Question:
I would like my table to look like the one in image with CSS. Is there a way to do it because I tried by my side as much as I could but did not work. I would appreciate your help.
Here is my HTML code
'''
<div id="login_fields">
<form id="login_form">
<table>
<tr>
<td>User</td>
<td><input type="text" name="user" id="user" /></td>
</tr>
<tr>
<td>Password</td>
<td><input type="password" name="password" id="password" /></td>
</tr>
</table>
</form>
</div>
'''
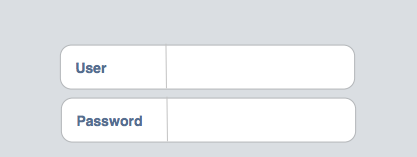
Answer: May I suggest amending your HTML (the 'table' is entirely unnecessary), to the following:
'''
<form action="#" method="post">
<!-- using a label means that clicking the text automatically focuses
the relevant input, the value of the 'for' attribute must match the 'id'
of the relevant input though -->
<label for="uName">User</label>
<input id="uName" />
<label for="pass">Password</label>
<input type="password" id="pass" />
</form>
'''
With the following CSS (amend colours and dimensions according to taste):
'''
form {
/* aesthetics, just to move the label/input pairs from the edge of the screen */
padding: 1em;
}
label,
input {
float: left; /* to allow for width to be given, and for clearing */
border: 1px solid #999; /* amend the following as required */
line-height: 1.2em;
padding: 0.2em 0;
font-size: 1em;
height: 1.4em;
margin-bottom: 0.8em;
}
input + label {
clear: left; /* this styles a label element that immediately
follows an input, and forces a new-line */
}
label {
text-indent: 0.5em; /* moves the text away from the curved corners */
width: 30%;
border-radius: 0.5em 0 0 0.5em; /* handles the curved corners */
}
input {
width: 60%;
border-radius: 0 0.5em 0.5em 0;
outline: none;
}
input:focus,
input:active {
box-shadow: inset 0 0 5px #55f; /* compensates for the fact I removed the
default outline, and gives visual
feedback to show the input is focused/active */
}
'''
<URL>.